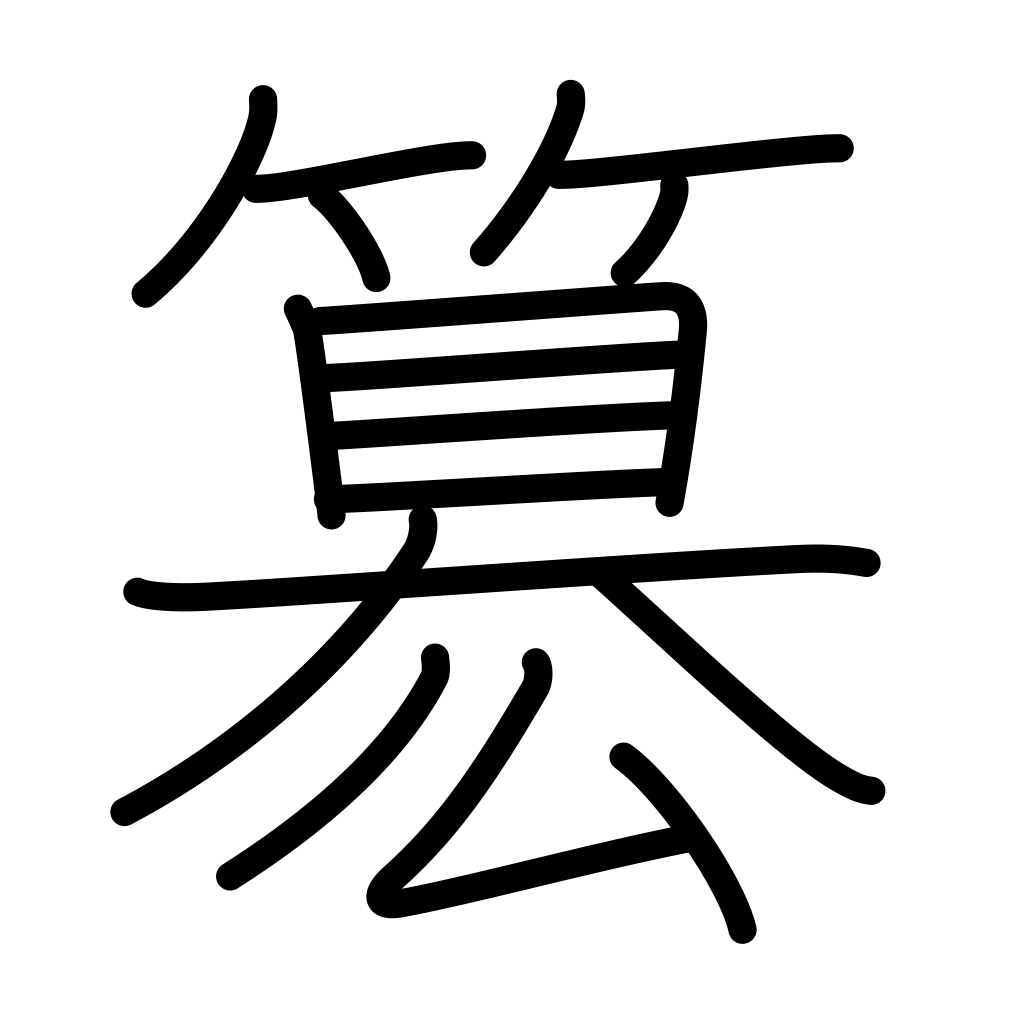
Meaning: rob